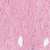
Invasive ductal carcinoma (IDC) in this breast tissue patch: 0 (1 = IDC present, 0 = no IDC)